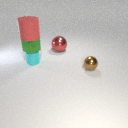
small cyan metal cylinder to the left of small brown metal sphere